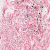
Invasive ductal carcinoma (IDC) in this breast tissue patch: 0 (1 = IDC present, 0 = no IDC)